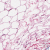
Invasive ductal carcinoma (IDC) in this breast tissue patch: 0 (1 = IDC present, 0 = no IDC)